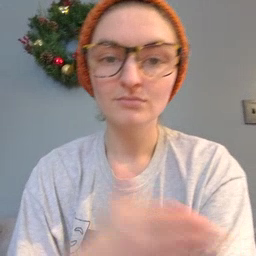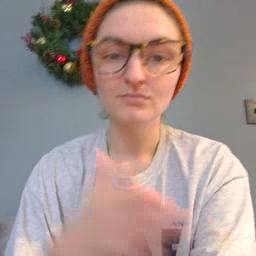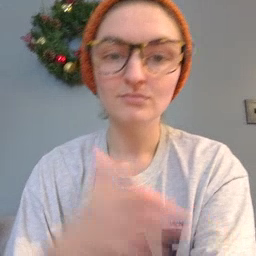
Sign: fish